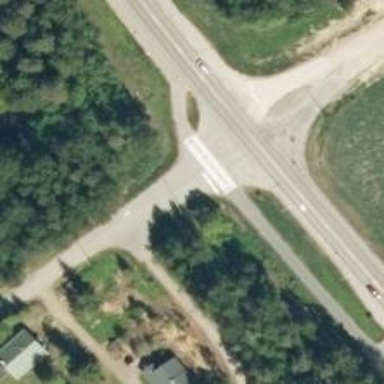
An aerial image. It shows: Uncontrolled crossing on the road.